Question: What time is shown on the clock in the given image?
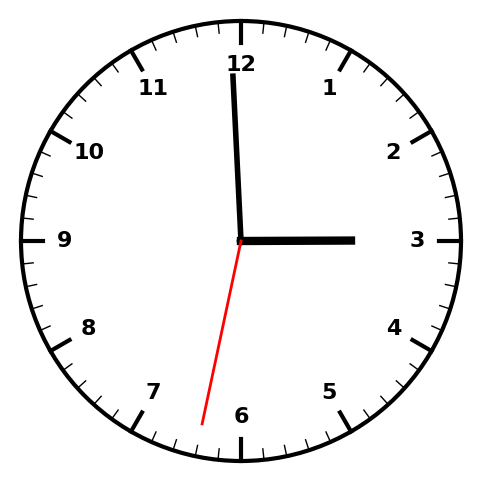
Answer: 02:59:32